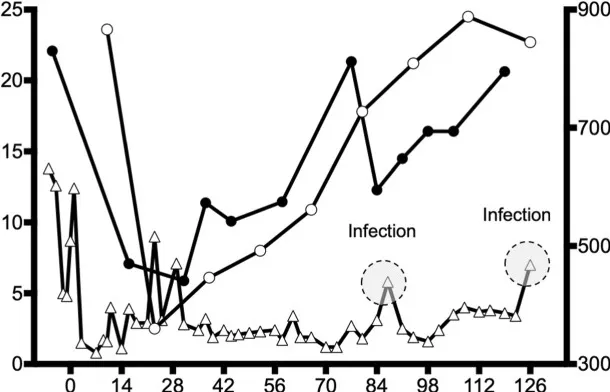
Clinical course of the patient. Trough plasma infliximab (IFX, open circle), immunoglobulin G (IgG, closed circle) and C-reactive protein levels (CRP, open triangle) levels are shown. IFX was administered at 5 mg/kg (days 0 and 10), 10 mg/kg (day 23), and thereafter at 8 mg/kg at 2-week intervals. Immunoglobulin (2.5 g) was administered on days 17, 31, 37, 45, 51, 59, 65, 72, 85 and thereafter once a week for at least a few months. Gray circles represent the escalation of CRP on days 87 and 126 due to infections.
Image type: pathology (masson_trichrome)